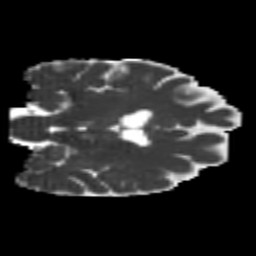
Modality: MD
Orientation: coronal
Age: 22
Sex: female
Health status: healthy
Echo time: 0.074 s